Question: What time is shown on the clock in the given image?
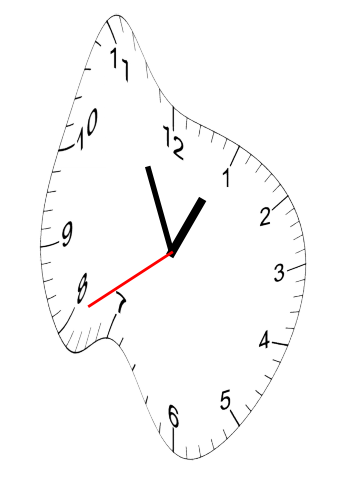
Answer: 12:55:40